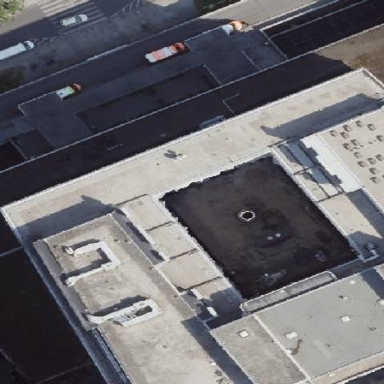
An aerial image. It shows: Part of building.